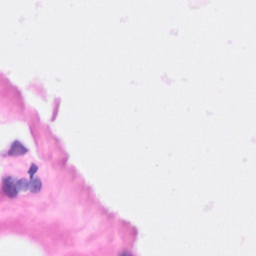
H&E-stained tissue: Breast